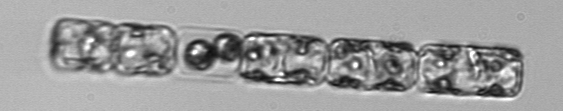
Label: Guinardia_delicatula_TAG_internal_parasite